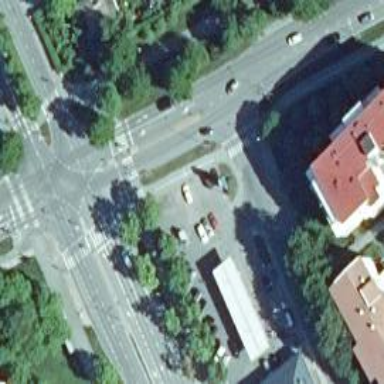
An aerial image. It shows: Tertiary road with asphalt surface.